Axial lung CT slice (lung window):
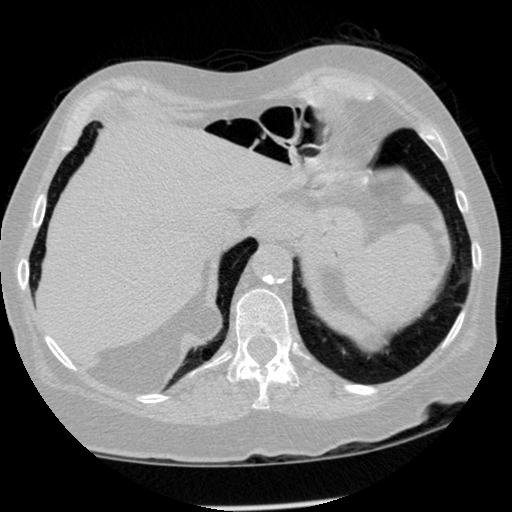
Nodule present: no